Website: slack
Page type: payment
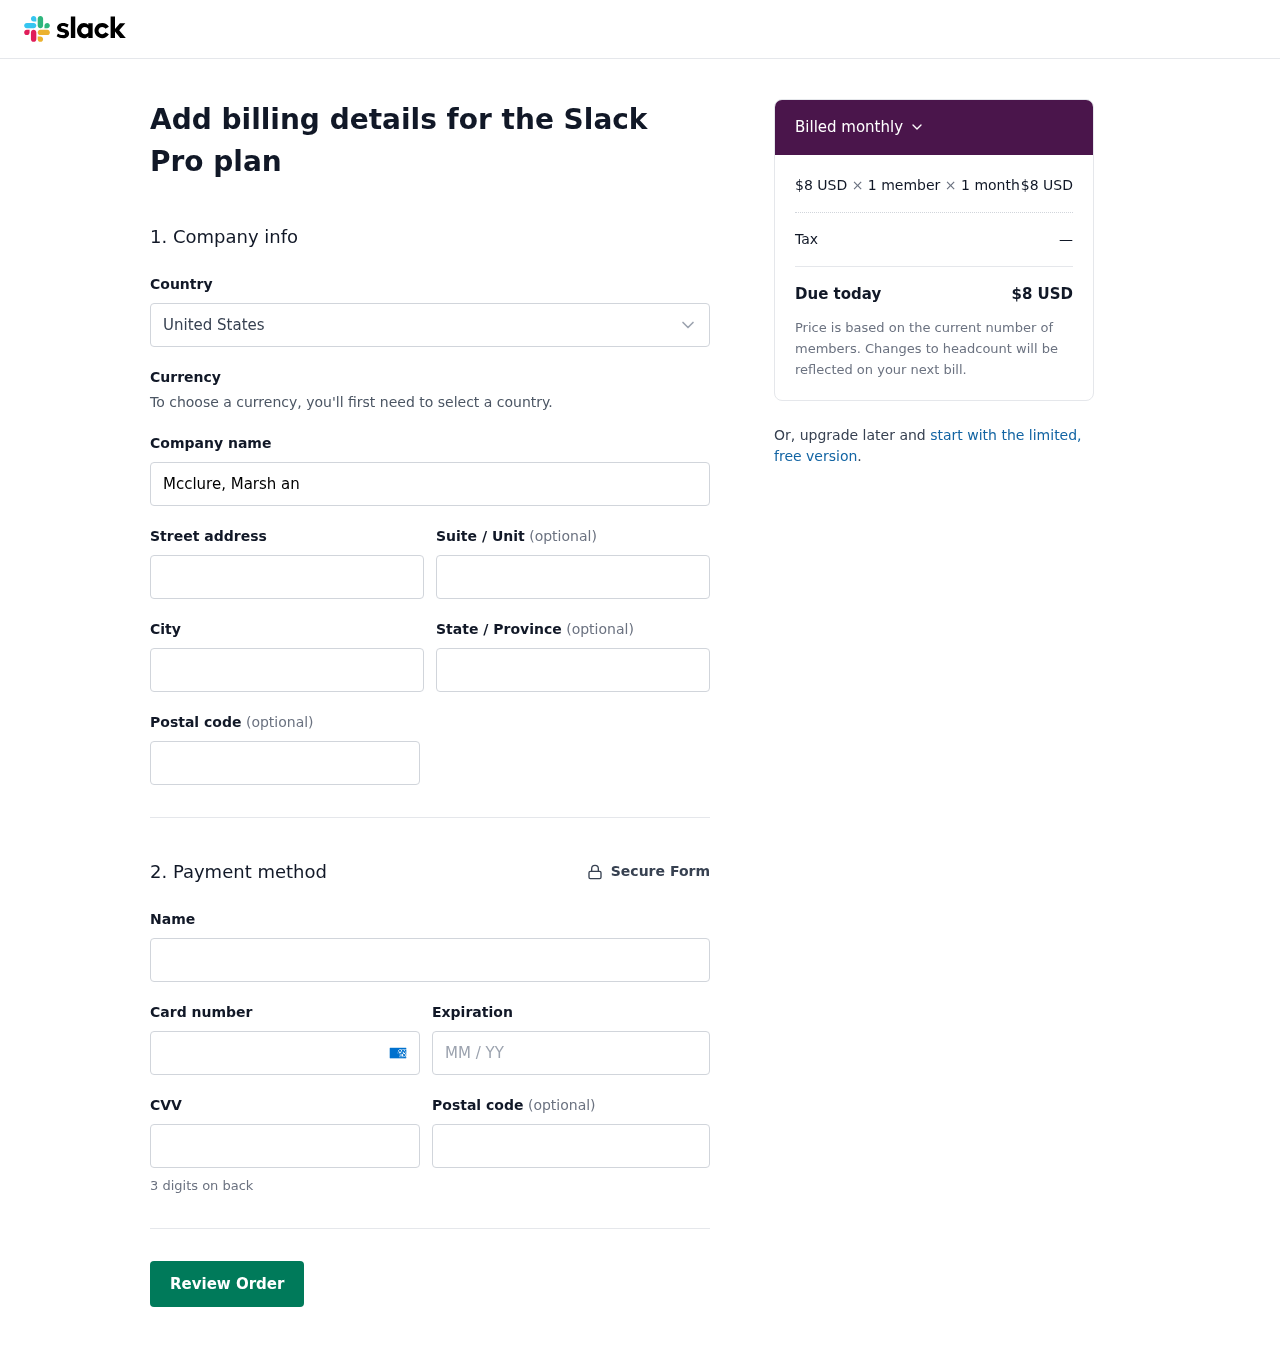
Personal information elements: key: PII_COUNTRY
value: United States
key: PII_COMPANY
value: Mcclure, Marsh and Miranda
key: PII_STREET
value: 108 Brian Lane
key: PII_STREET2
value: Suite 604
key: PII_CITY
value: East Mark
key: PII_STATE
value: Colorado
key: PII_POSTCODE
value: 10369
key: PII_FULLNAME
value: Daniel Walker
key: PII_CARD_NUMBER
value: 3742 8679 4268 634
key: PII_CARD_EXPIRY
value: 09/30
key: PII_CARD_CVV
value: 6786
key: PII_POSTCODE2
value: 14915
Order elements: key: ORDER_PRICE_PER_MEMBER
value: $8 USD
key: ORDER_NUM_MEMBERS
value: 1 member
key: ORDER_NUM_MONTHS
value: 1 month
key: ORDER_SUBTOTAL
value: $8 USD
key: ORDER_TAX
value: —
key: ORDER_TOTAL
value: $8 USD